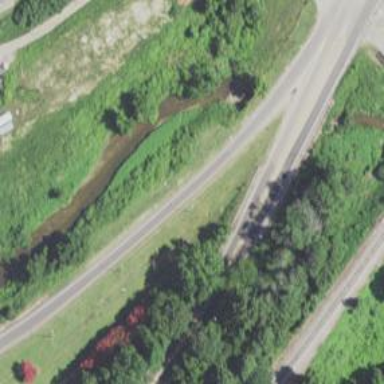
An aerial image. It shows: Bridge with asphalt surface. It is part of primary link highway.